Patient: sex M, age 69
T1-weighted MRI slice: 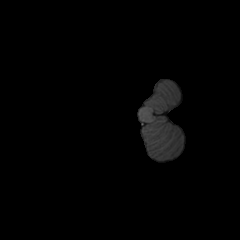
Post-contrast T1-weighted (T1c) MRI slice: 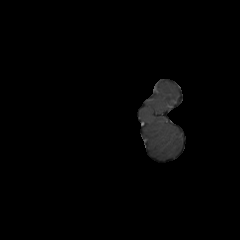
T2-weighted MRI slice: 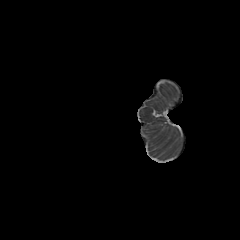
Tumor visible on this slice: no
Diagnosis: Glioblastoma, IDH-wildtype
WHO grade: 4